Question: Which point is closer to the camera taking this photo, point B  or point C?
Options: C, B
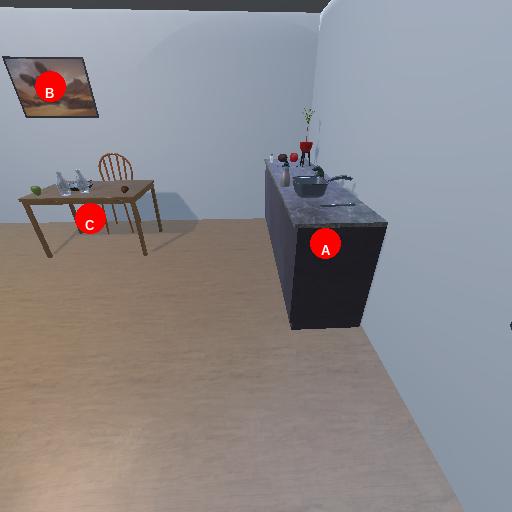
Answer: C